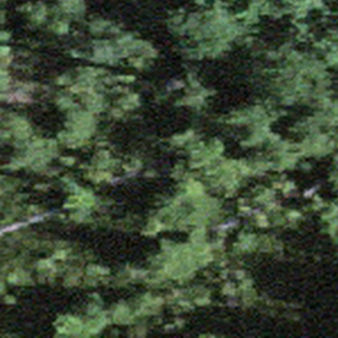
Label: other